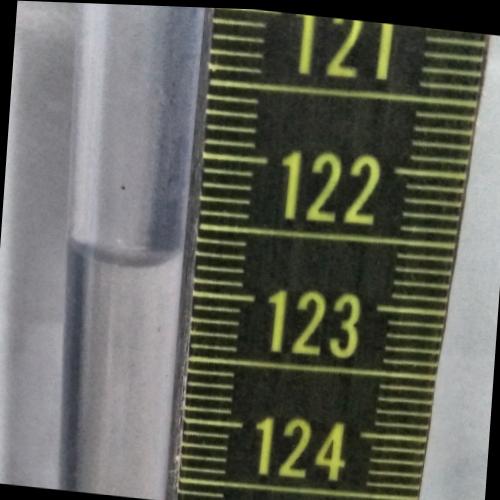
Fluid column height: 122.8 cm